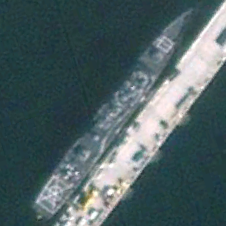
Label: cruiser